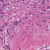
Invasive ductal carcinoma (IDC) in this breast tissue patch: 1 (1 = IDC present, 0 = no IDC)